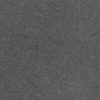
Label: dusty